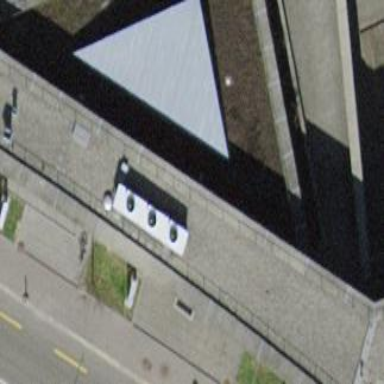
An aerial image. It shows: Building with flat roof.